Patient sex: M
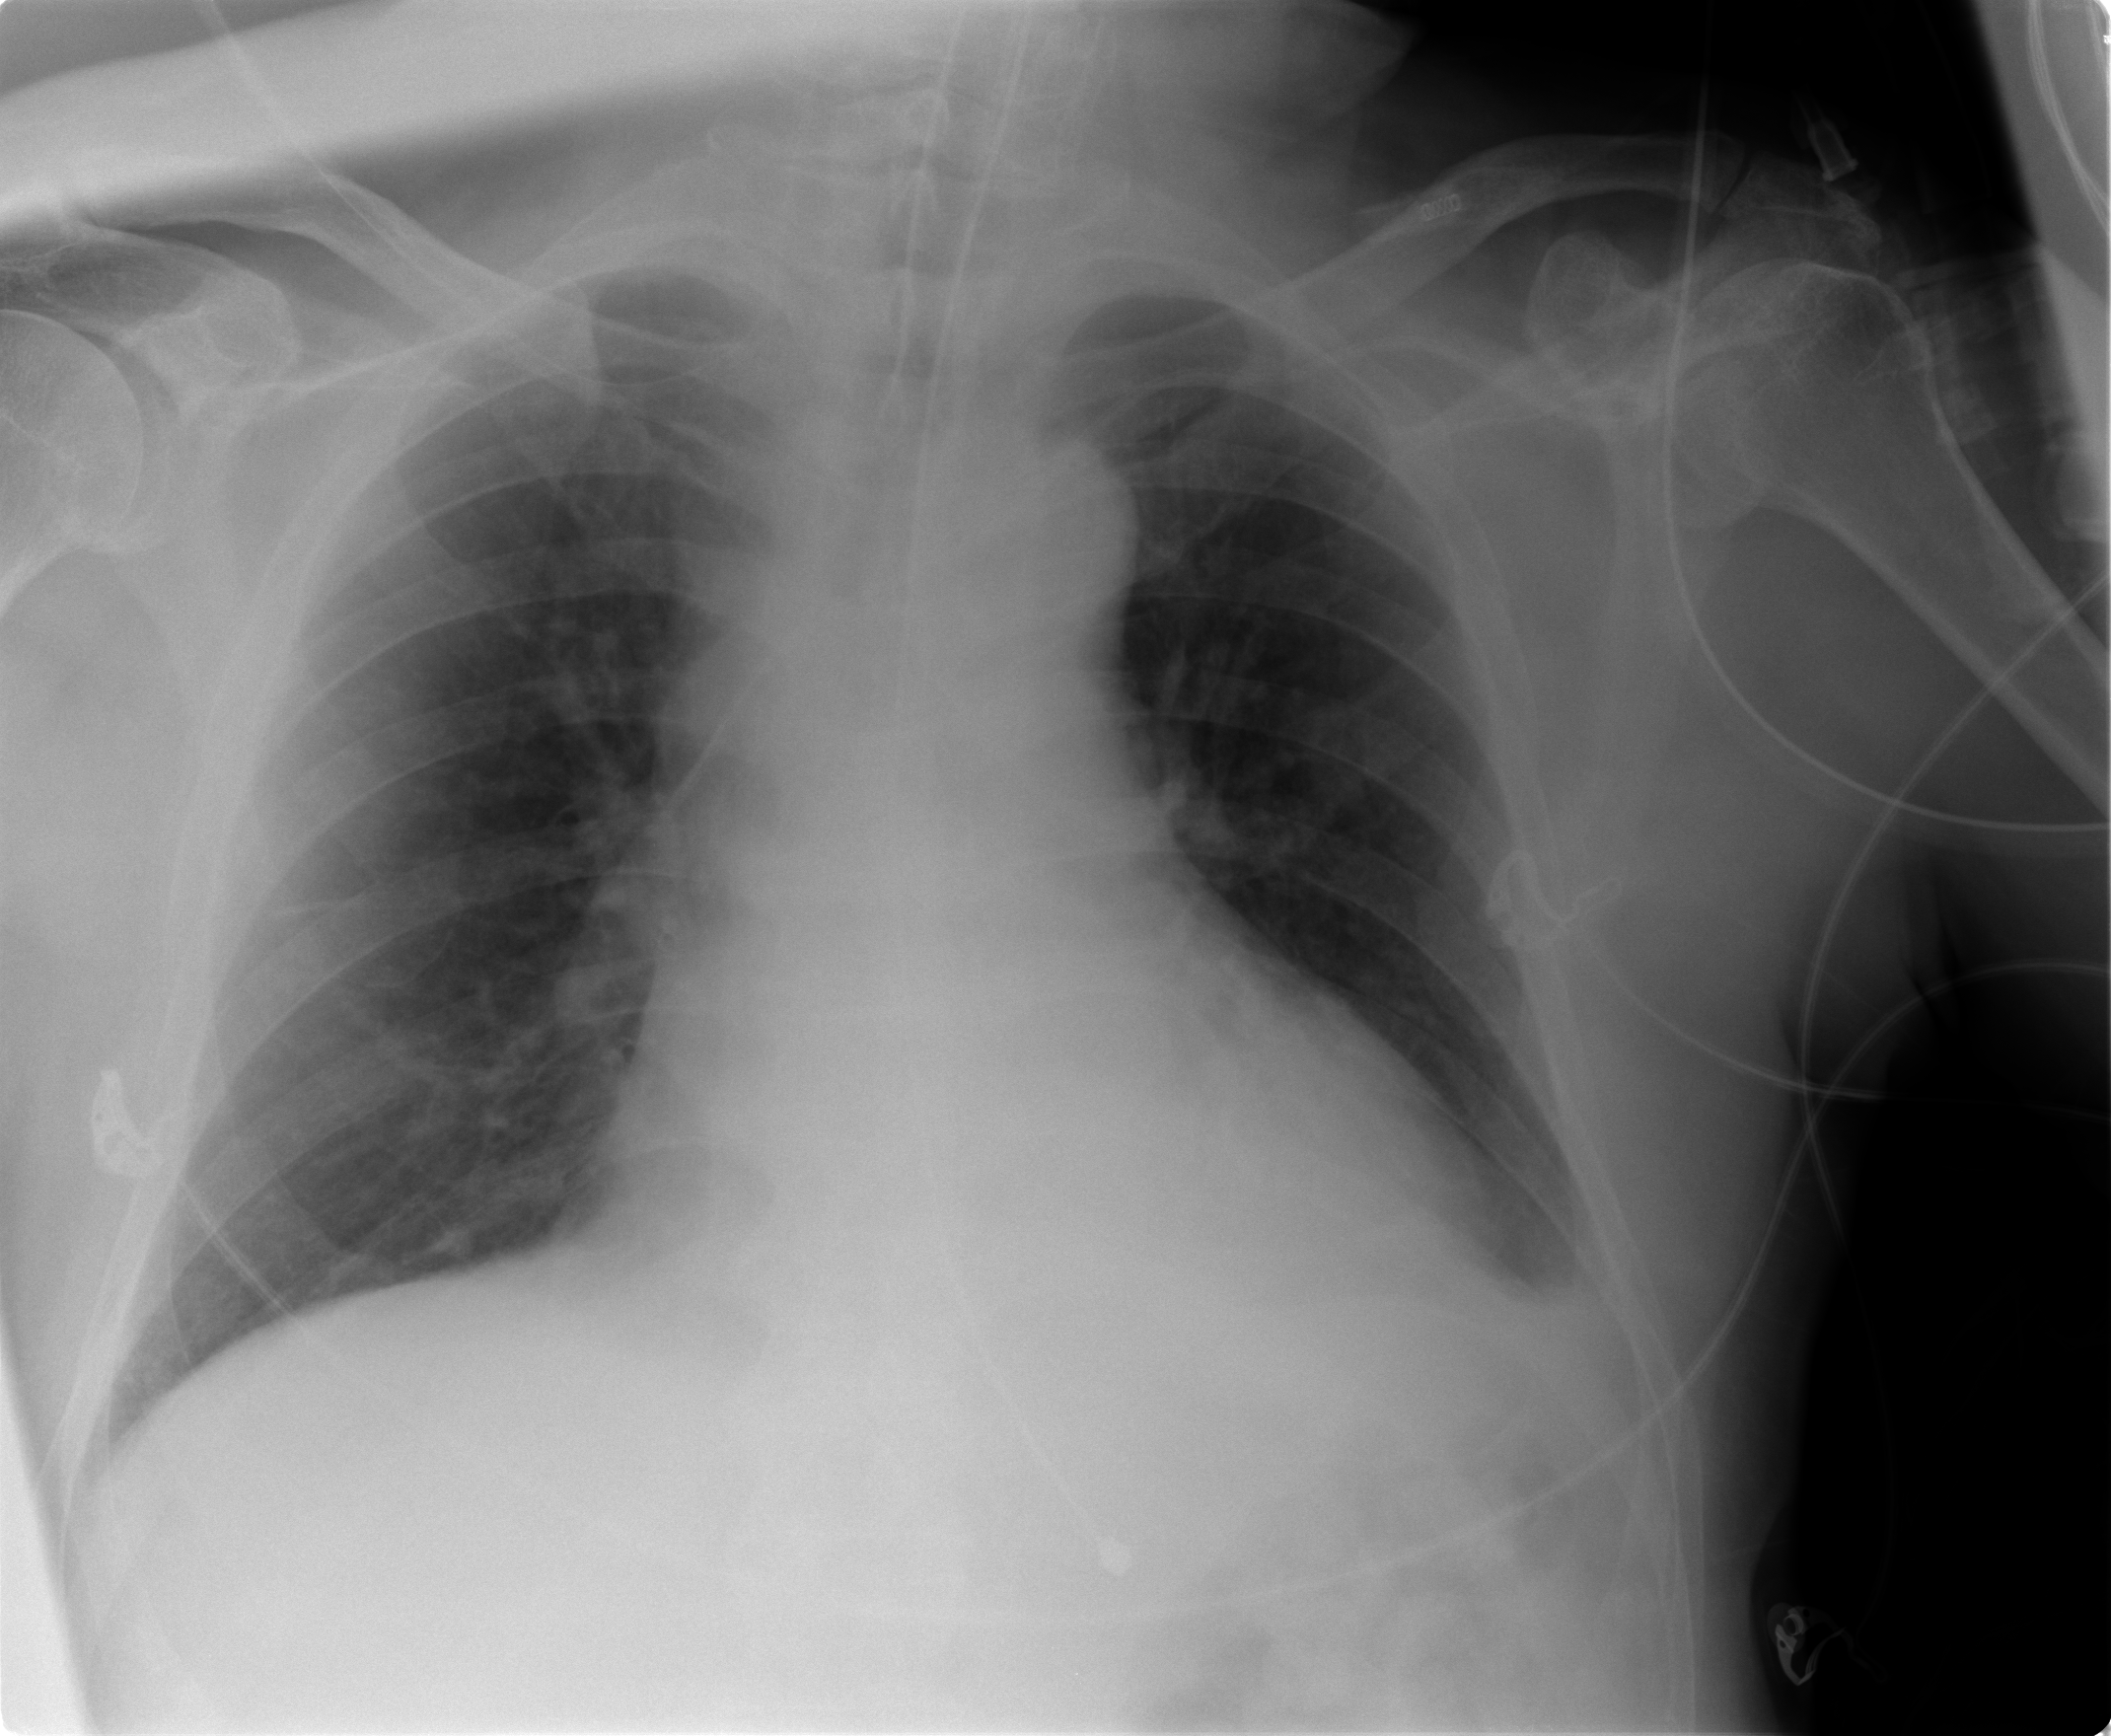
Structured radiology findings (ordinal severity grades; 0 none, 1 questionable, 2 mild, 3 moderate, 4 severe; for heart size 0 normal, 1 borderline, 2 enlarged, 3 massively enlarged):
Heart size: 0
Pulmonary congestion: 1
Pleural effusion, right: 0
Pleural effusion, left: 1
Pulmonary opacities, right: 0
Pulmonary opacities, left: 0
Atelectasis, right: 0
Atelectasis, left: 2